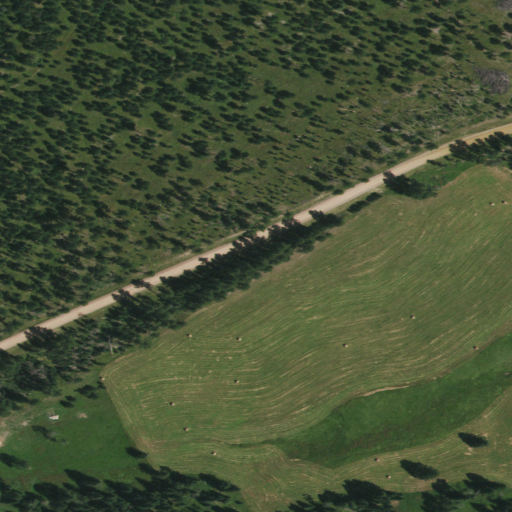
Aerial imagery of plain(s) in South Dakota named Windy Flats containing evergreen forest, grassland, shrub, and open development